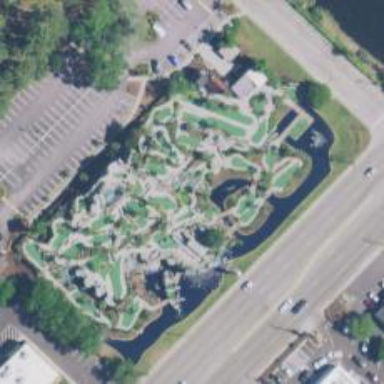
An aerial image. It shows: Miniature golf leisure land.